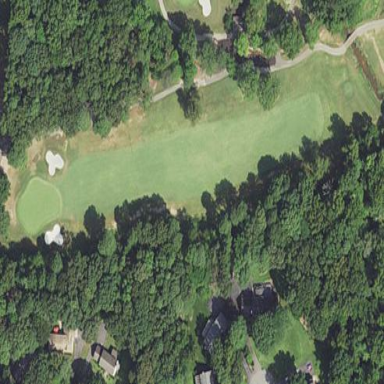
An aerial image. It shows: Golf fairway surrounded by grass.